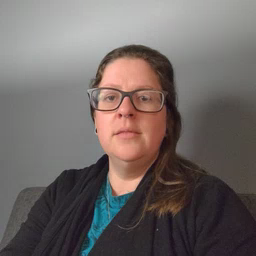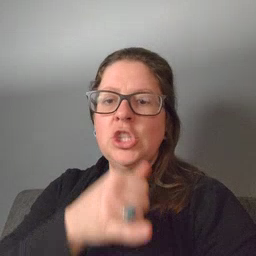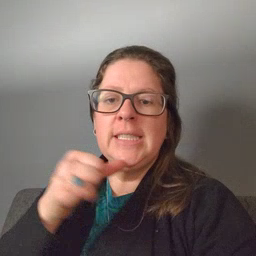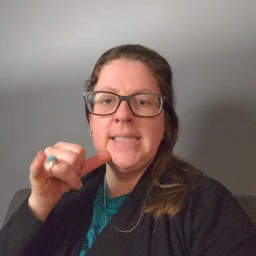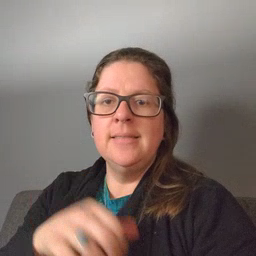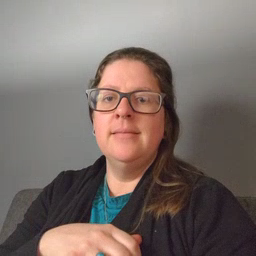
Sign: jeans